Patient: sex F, age 33
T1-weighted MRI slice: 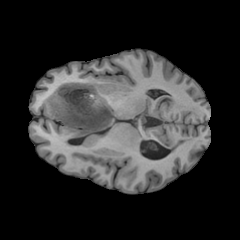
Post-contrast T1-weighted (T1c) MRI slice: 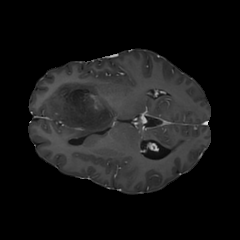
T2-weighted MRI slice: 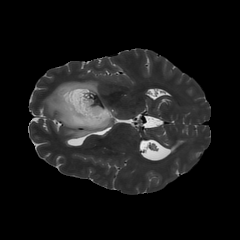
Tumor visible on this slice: yes
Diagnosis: Astrocytoma, IDH-mutant
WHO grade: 4